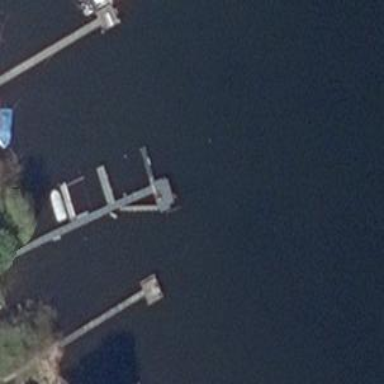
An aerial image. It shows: Man-made pier.